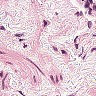
Metastatic tissue present: no